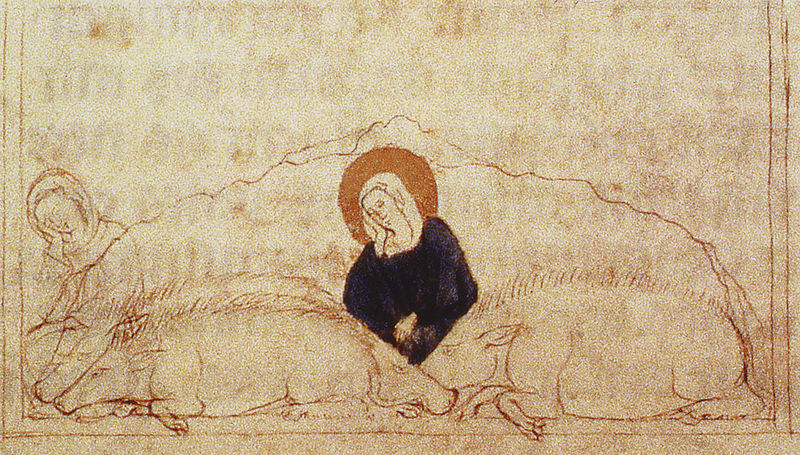
Titel: Elisabeth-Handschrift vom Hof König Alfons´ X. von Kastilien
Institution: Paris, Bibliothèque Nationale
Schlagwörter: berg, blau, frauen, sitzen, frau, orange, skizze, zeichnung, haube, trauer, gold, sitzend, liegen, ruhen, schlafen, schweine, kopftuch, liegend, schwein, entwurf, heiligenschein, mittelalter, heilige, wildschwein, röte, maria, rötel, eber, wildschweine, glorie, rötelkreide, borsten, röteö